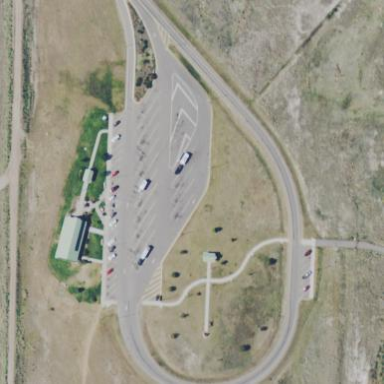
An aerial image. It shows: Rest area on the road.